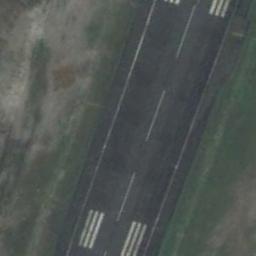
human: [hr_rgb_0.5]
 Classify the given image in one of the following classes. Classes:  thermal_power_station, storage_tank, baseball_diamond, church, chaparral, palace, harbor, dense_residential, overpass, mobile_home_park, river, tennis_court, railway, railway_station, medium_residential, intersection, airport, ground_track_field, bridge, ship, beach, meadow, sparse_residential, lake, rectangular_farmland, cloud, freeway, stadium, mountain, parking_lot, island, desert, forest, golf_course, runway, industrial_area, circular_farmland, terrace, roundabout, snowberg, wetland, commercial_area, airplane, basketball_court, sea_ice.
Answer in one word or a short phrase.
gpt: runway